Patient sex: M
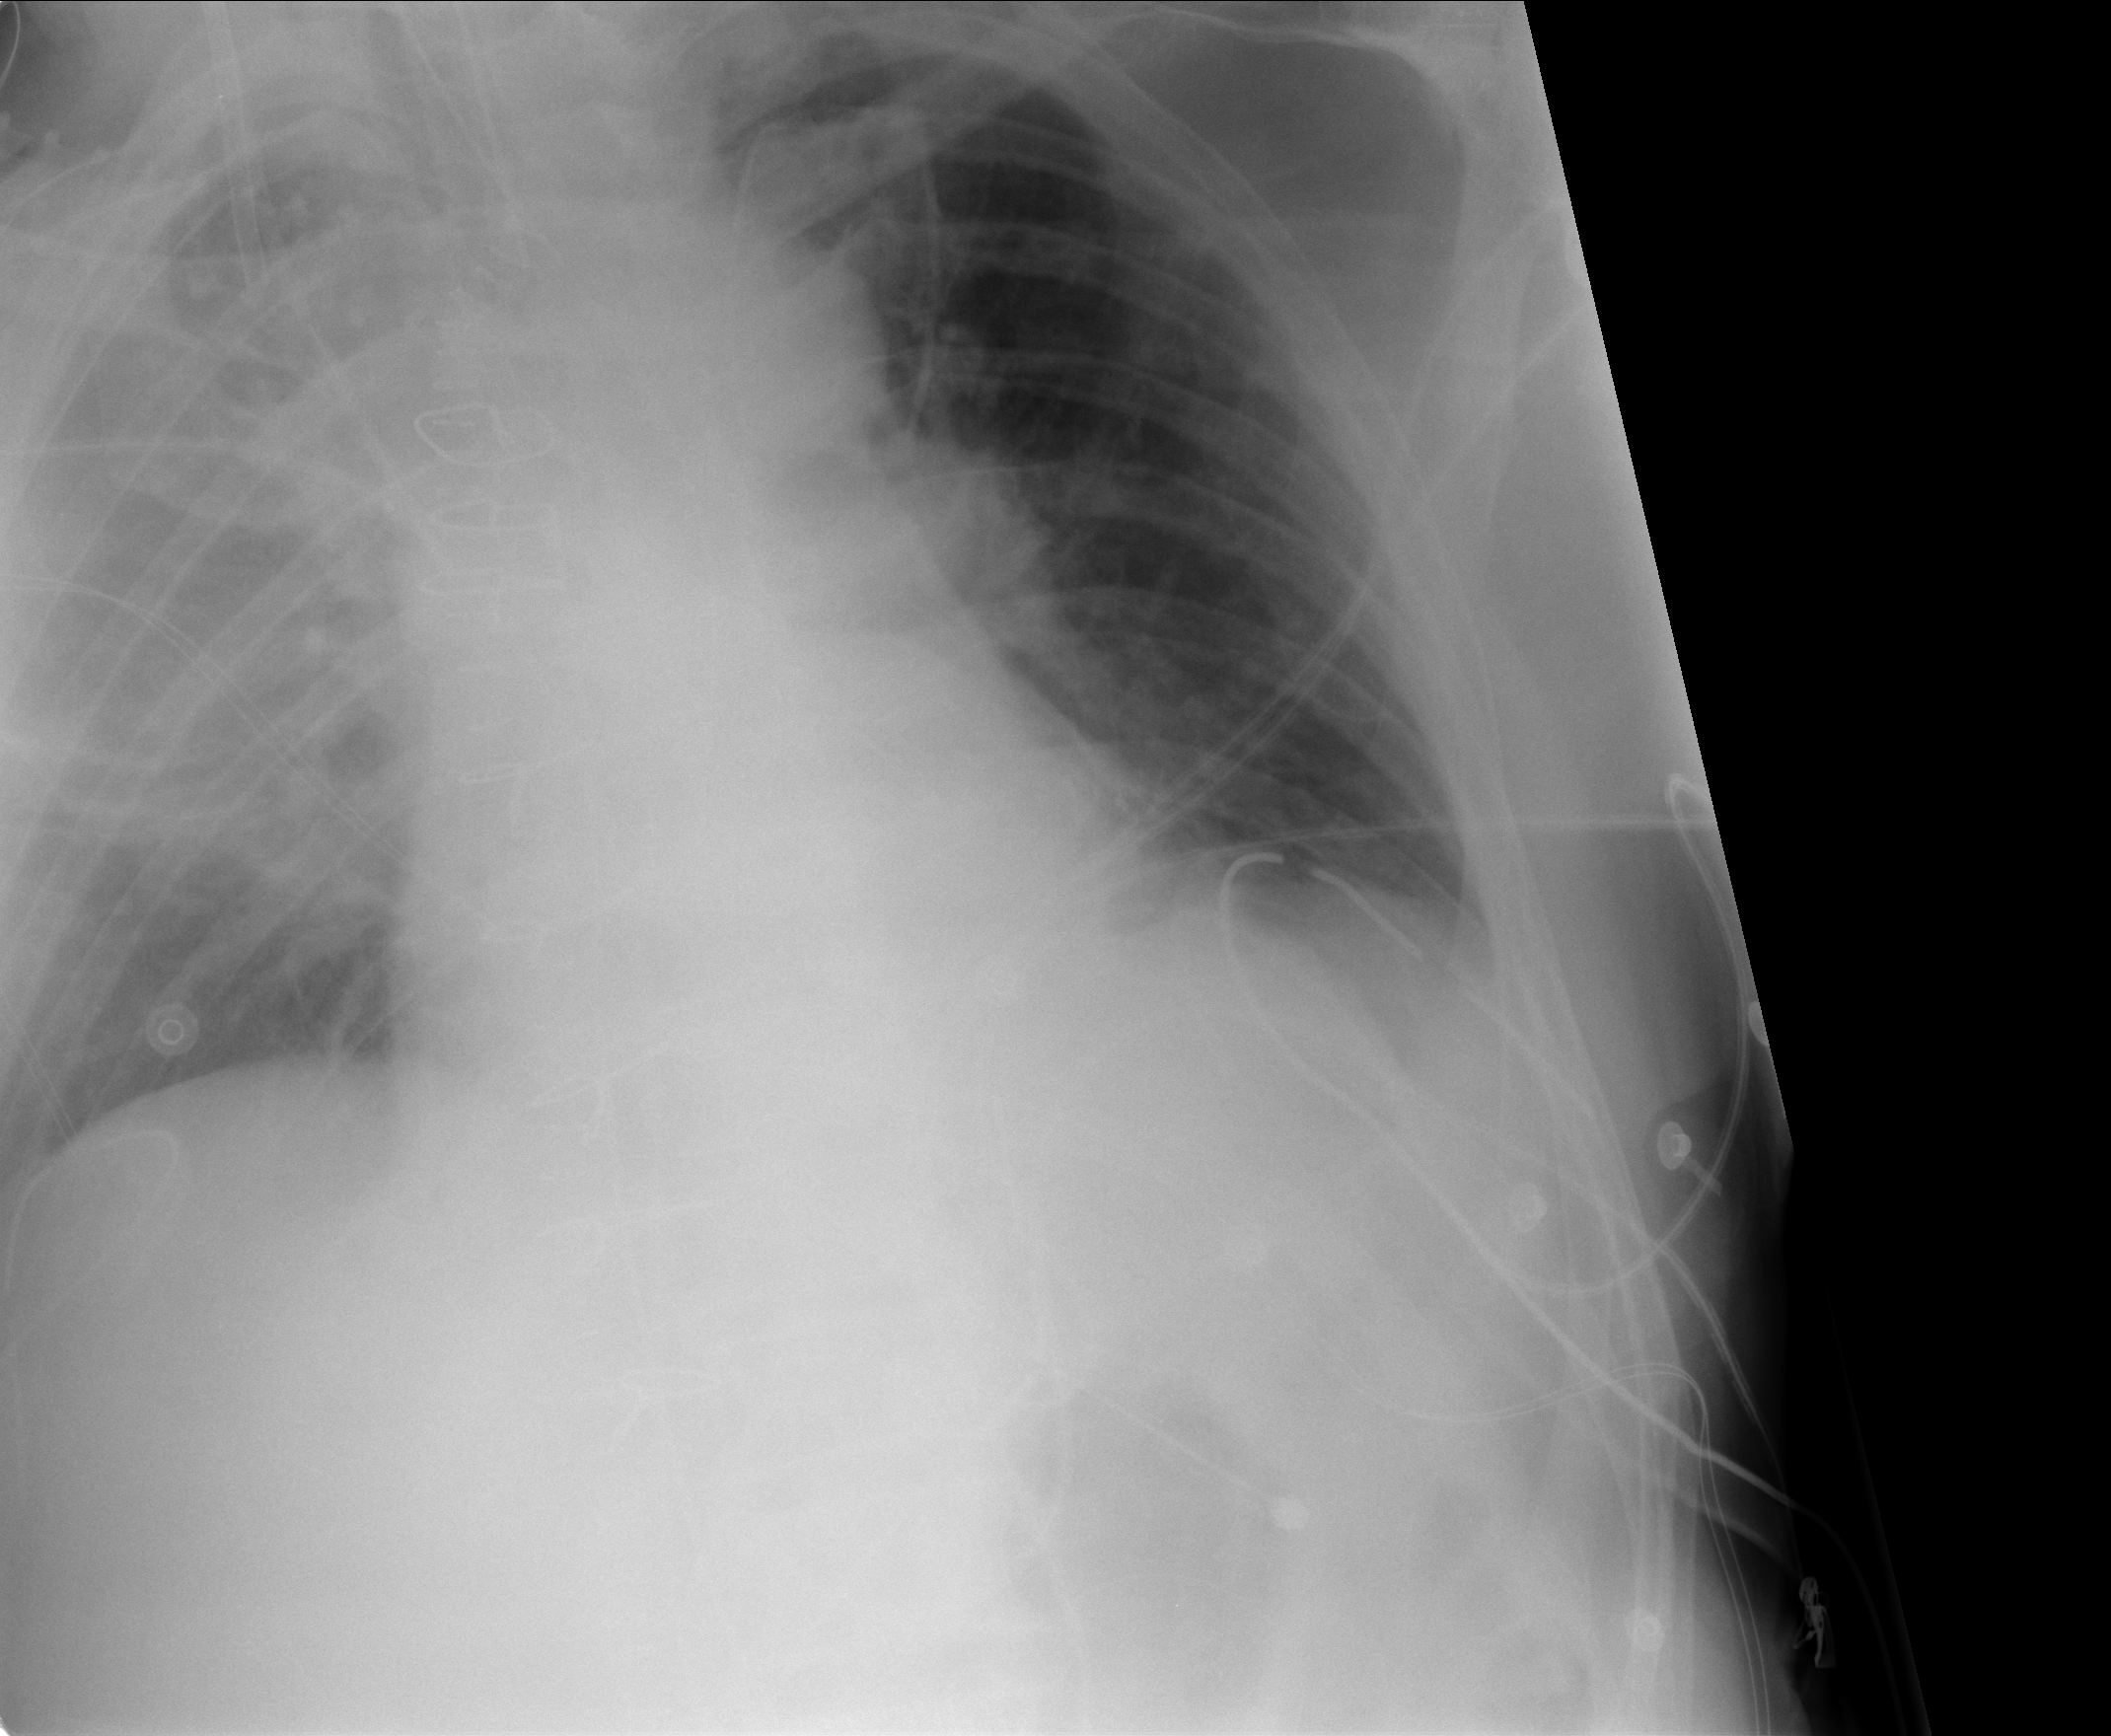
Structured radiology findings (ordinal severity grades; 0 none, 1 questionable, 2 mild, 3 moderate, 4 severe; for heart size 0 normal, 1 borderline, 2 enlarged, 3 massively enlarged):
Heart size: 1
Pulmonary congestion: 0
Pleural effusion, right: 0
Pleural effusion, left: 2
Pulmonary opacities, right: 2
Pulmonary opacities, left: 0
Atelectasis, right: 2
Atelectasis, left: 0